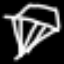
Label: diamond